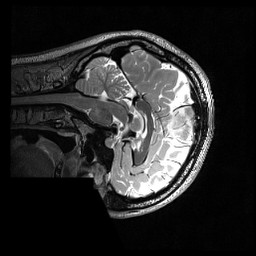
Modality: T2w
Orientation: sagittal
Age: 22
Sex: female
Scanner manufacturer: siemens
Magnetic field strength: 3 T
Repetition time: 3.2 s
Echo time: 0.56 s